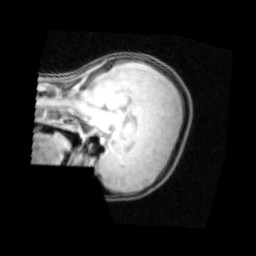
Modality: PDw
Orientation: sagittal
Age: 13
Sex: female
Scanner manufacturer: siemens
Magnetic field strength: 3 T
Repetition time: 0.25 s
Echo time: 0.00103 s